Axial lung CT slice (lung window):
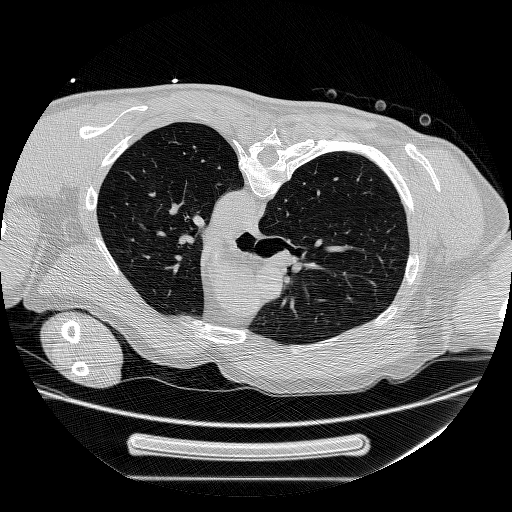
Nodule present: no